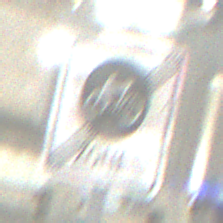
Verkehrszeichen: EndeFahrradzone
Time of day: Night
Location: Outdoor (Urban)
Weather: PartlyCloudy
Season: NotSpecified
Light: Artificial